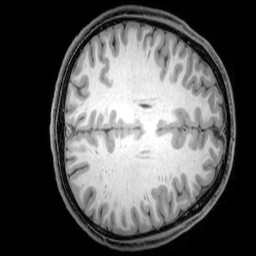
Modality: T1w
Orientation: axial
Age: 24
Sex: male
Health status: healthy
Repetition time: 0.081 s
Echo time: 0.037 s